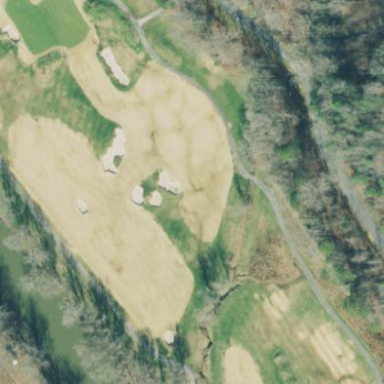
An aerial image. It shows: Rough area in golf course.